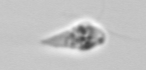
Label: Amoeba